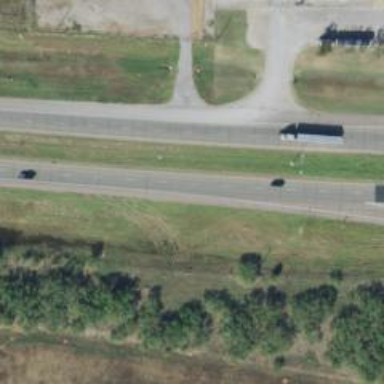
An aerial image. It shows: Trunk highway with expressway features.